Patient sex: F
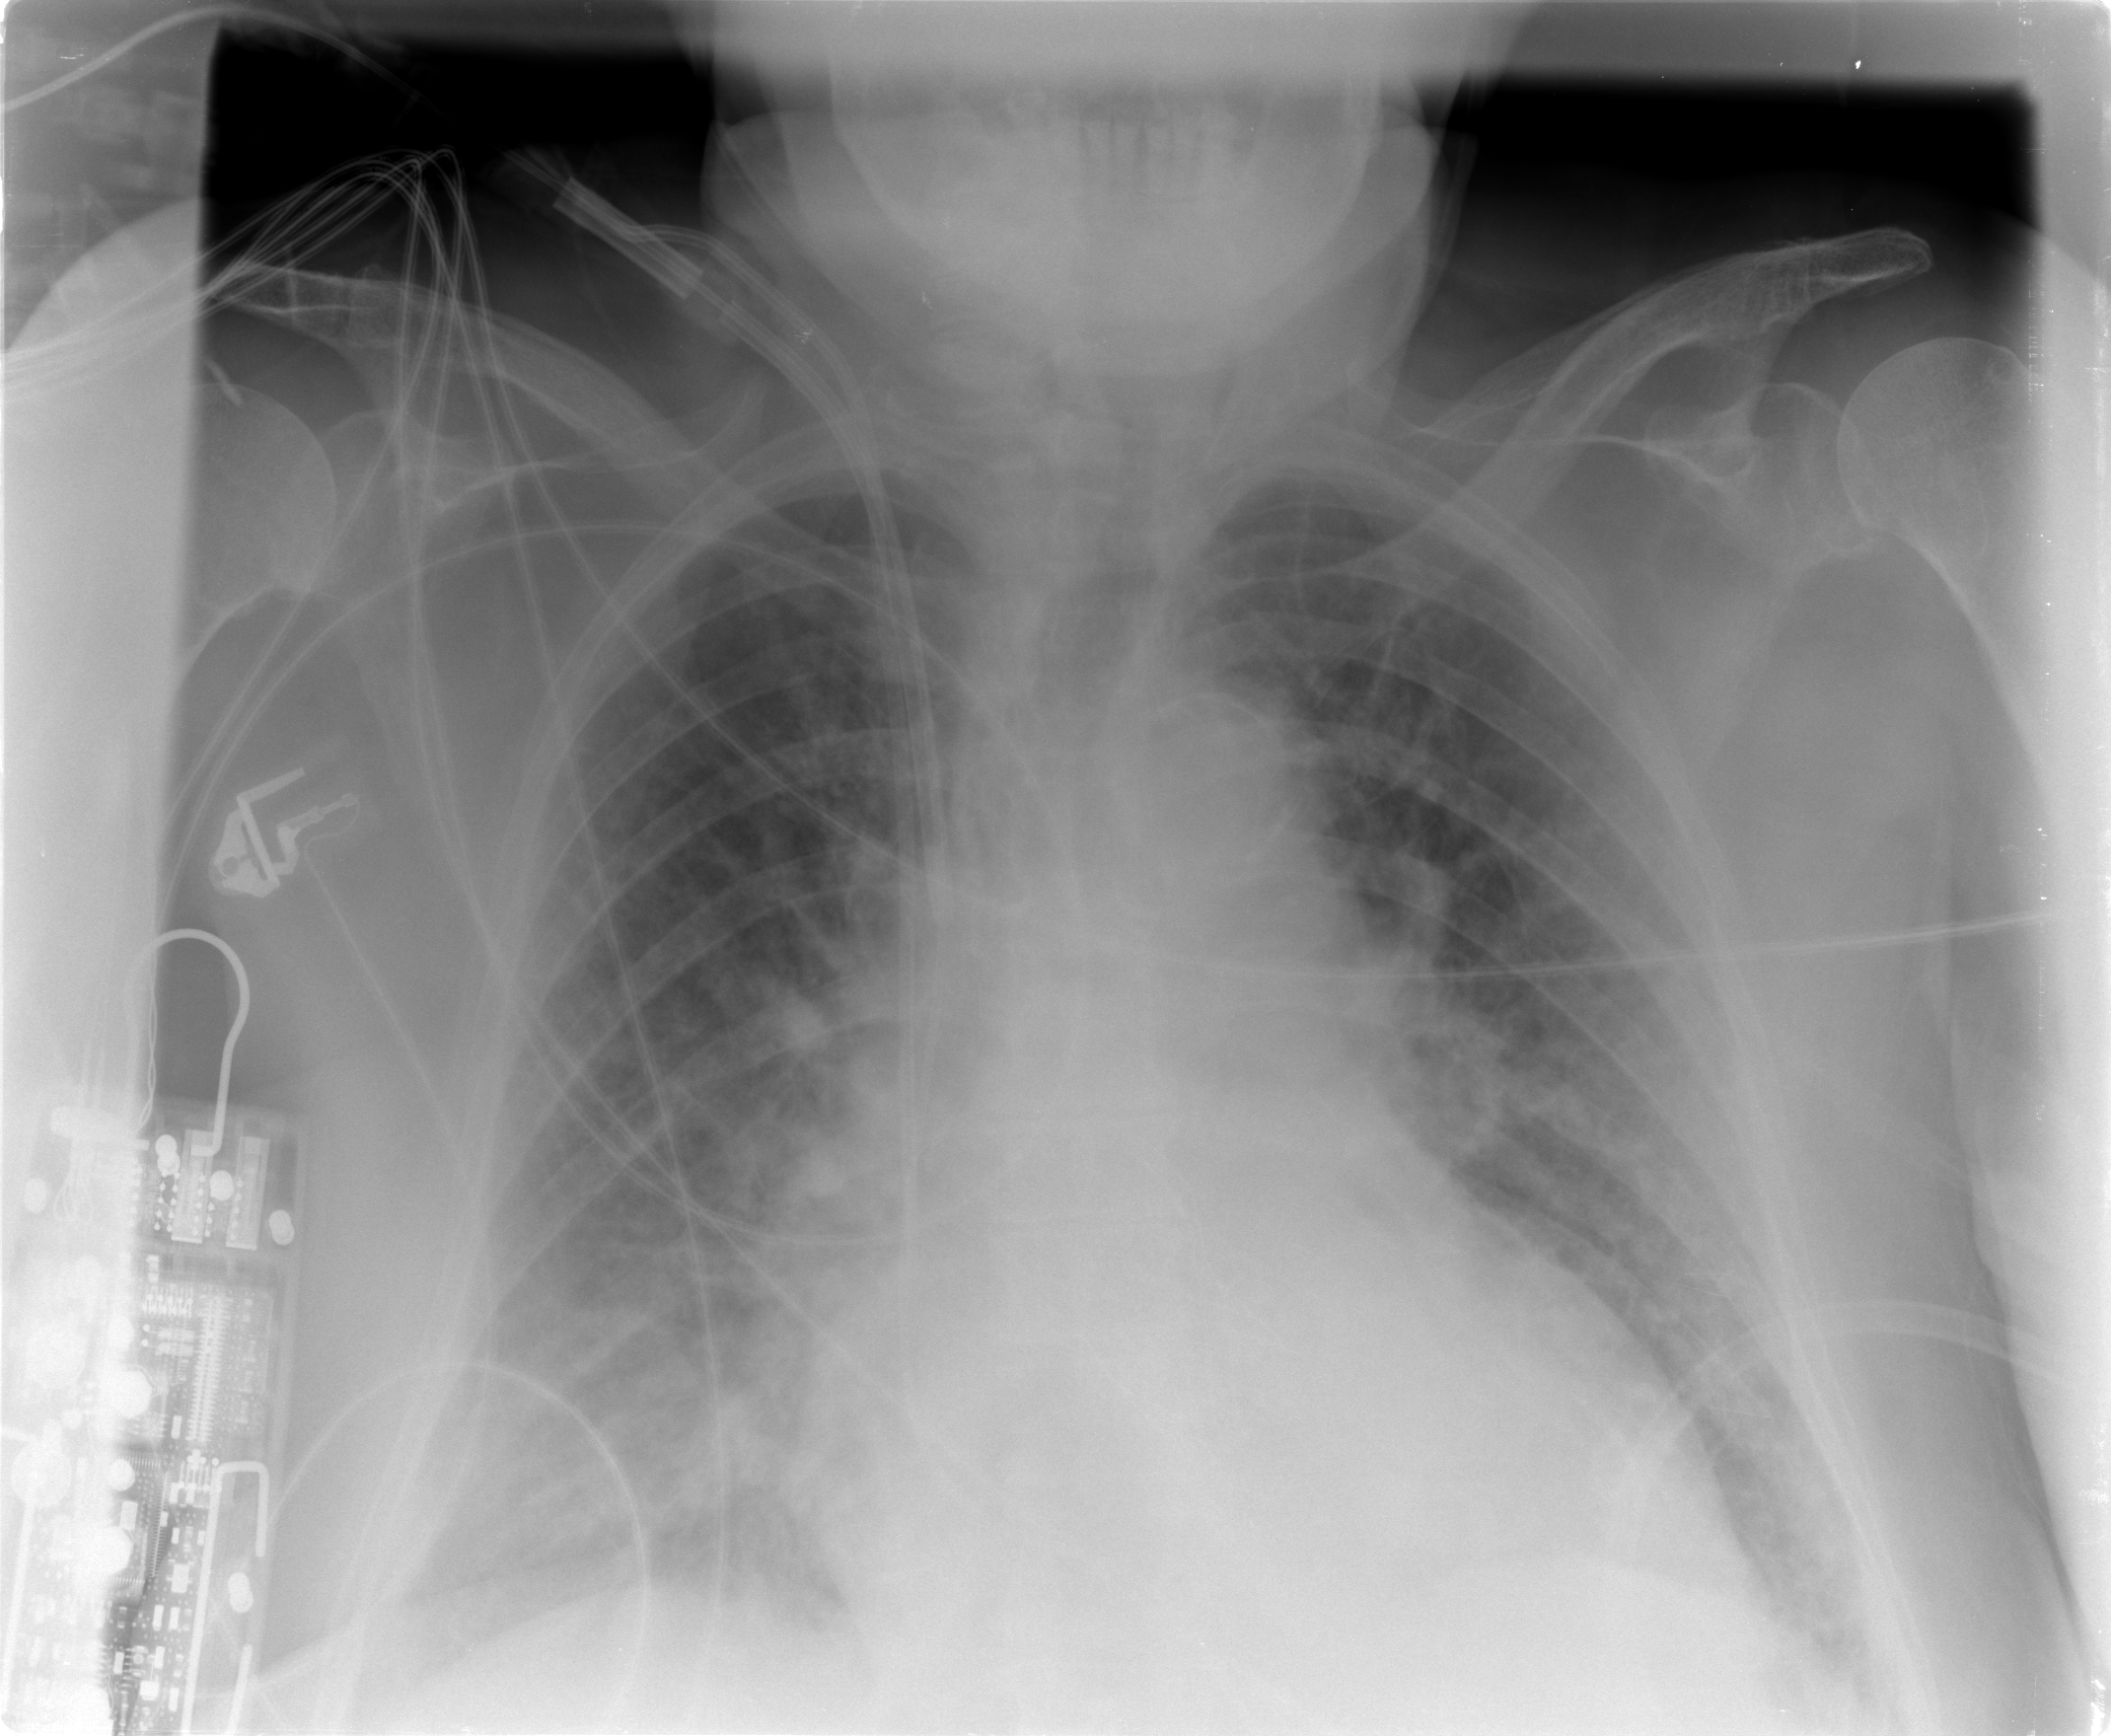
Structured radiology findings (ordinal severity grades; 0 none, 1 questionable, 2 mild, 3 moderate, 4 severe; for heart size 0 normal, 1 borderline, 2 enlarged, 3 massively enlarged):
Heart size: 2
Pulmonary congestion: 3
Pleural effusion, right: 1
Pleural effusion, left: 2
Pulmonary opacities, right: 2
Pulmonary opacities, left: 2
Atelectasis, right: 2
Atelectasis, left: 2